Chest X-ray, PA view. Patient: 51 years old, sex F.
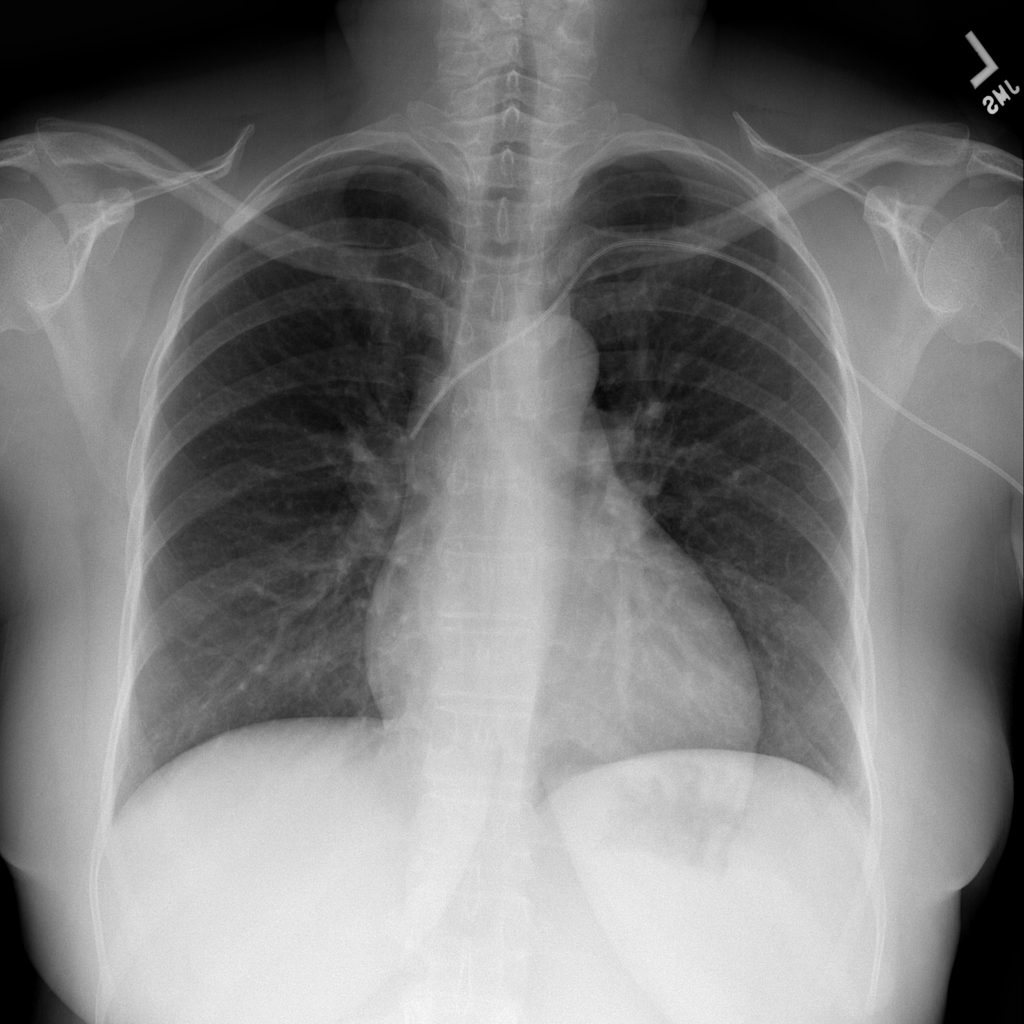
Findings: No Finding